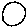
Label: circle